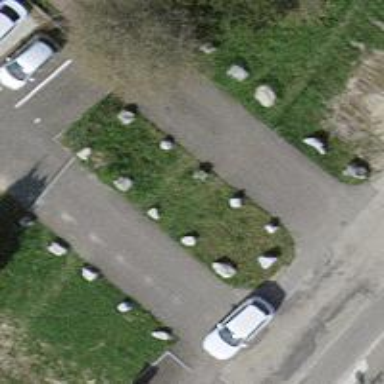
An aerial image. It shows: Block barrier.